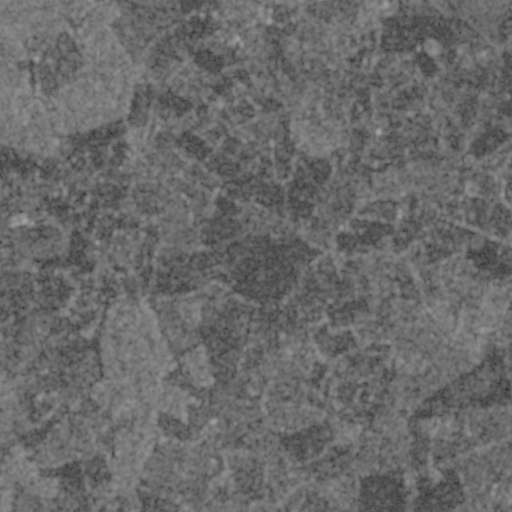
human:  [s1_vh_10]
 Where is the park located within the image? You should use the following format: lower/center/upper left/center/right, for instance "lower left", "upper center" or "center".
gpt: The park is located in the upper center of the image.
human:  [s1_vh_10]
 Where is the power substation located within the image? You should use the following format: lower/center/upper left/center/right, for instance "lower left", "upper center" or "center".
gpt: The power substation is located in the upper right of the image.
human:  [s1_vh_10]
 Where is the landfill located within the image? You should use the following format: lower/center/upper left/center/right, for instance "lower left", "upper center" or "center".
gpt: There is no landfill in the image.

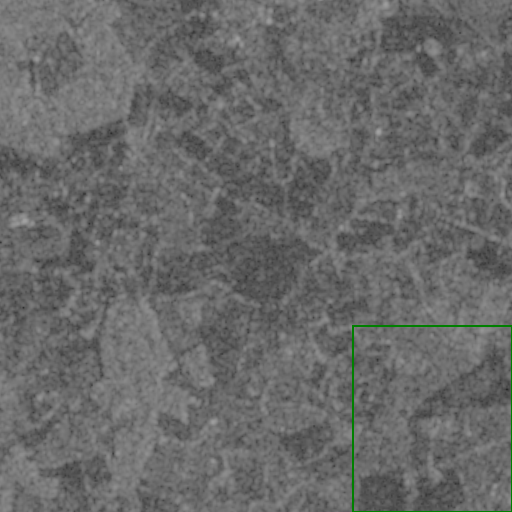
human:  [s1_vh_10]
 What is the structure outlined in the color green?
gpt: The structure outlined in green is a crop field.
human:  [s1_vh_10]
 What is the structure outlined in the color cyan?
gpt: There is no cyan outline.